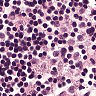
Metastatic tissue present: no